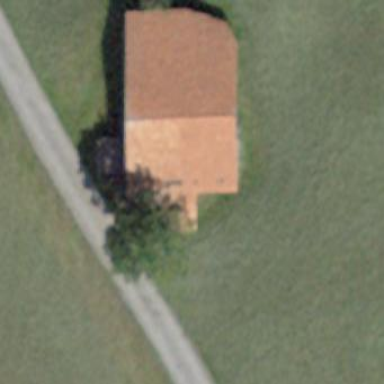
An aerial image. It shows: Cabin is depicted in the image.